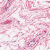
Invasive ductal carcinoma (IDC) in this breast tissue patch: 0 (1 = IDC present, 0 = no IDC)